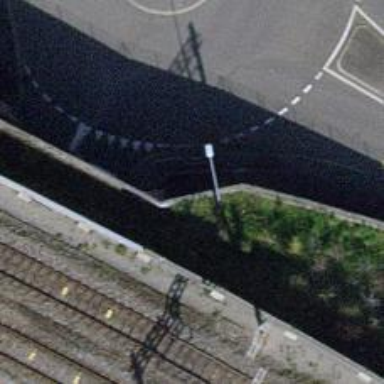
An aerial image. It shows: Sidewalk with asphalt surface running through tunnel.